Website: ulta-beauty
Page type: customer-info-address
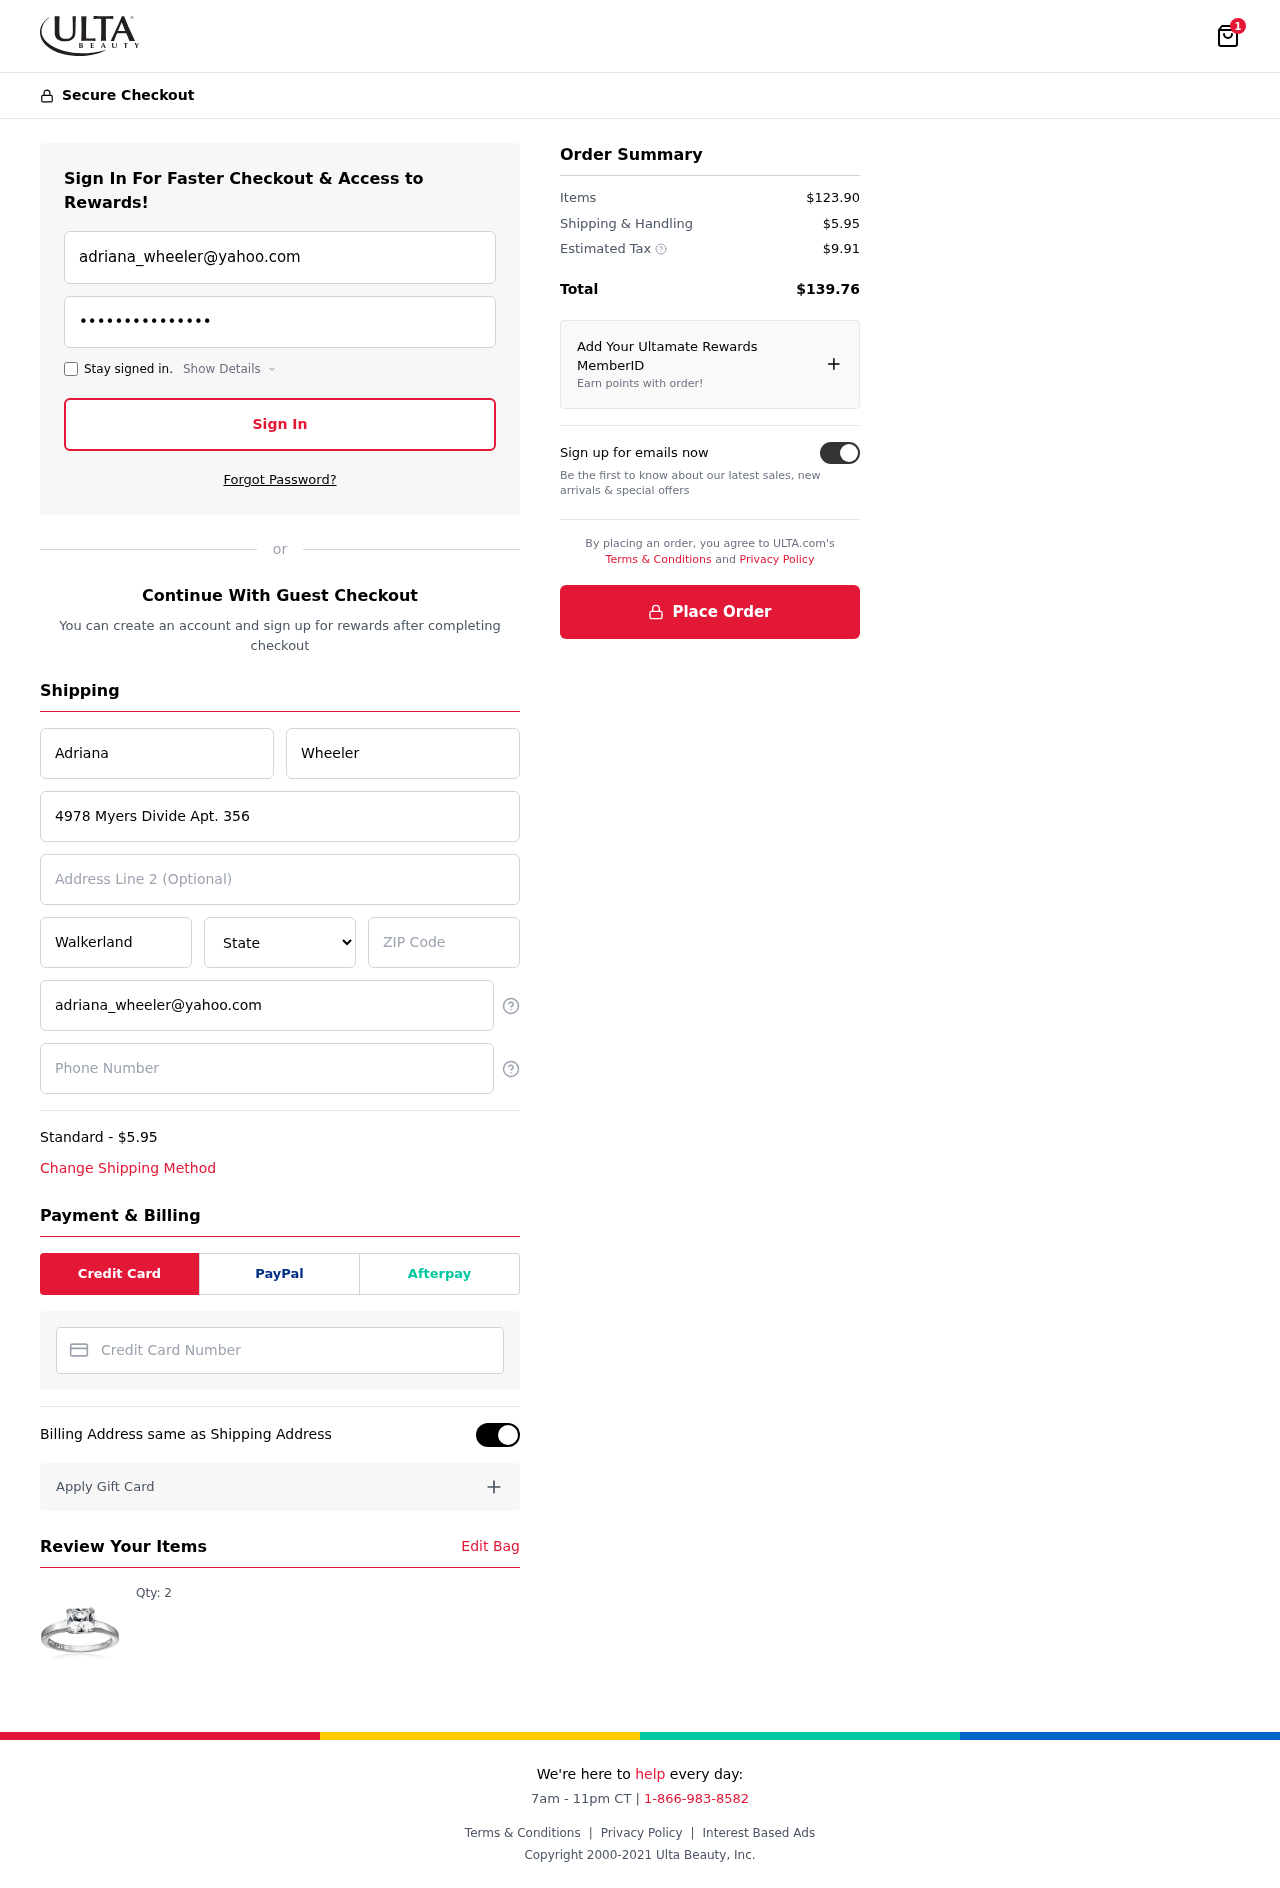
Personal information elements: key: PII_CARD_NUMBER
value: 2283 6262 2331 5728
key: PII_CITY
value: Walkerland
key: PII_EMAIL
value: adriana_wheeler@yahoo.com
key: PII_FIRSTNAME
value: Adriana
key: PII_LASTNAME
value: Wheeler
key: PII_PHONE
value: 5384971424
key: PII_POSTCODE
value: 14299
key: PII_STATE
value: Nebraska
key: PII_STREET
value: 4978 Myers Divide Apt. 356
Product elements: key: PRODUCT1_QUANTITY
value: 2
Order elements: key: ORDER_NUM_ITEMS
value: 1
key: ORDER_SHIPPING_COST
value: $5.95
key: ORDER_ITEMS_TOTAL
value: $123.90
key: ORDER_SHIPPING_COST2
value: $5.95
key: ORDER_TAX
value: $9.91
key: ORDER_TOTAL
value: $139.76